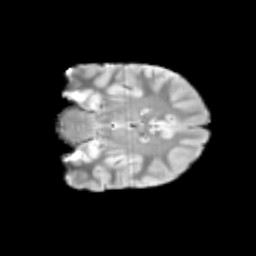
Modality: T2w
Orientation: coronal
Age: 11
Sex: male
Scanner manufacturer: siemens
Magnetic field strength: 3 T
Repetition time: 3.8 s
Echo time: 0.07 s